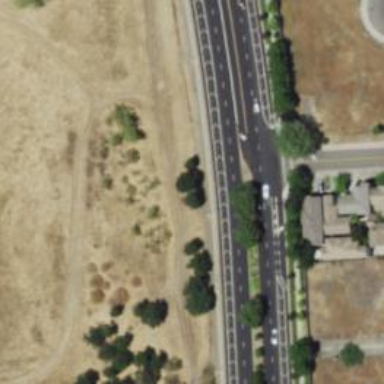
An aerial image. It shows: Asphalt road with secondary link designation.